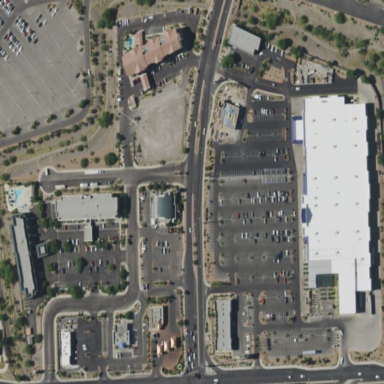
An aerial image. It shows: Retail area.